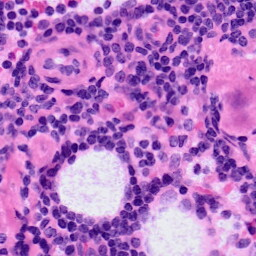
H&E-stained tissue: LymphNode